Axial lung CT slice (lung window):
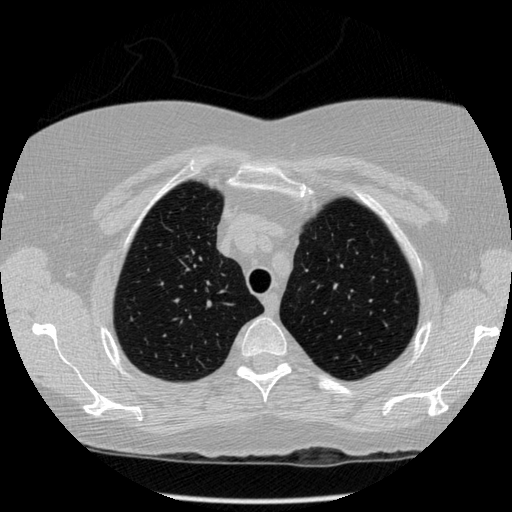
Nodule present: no